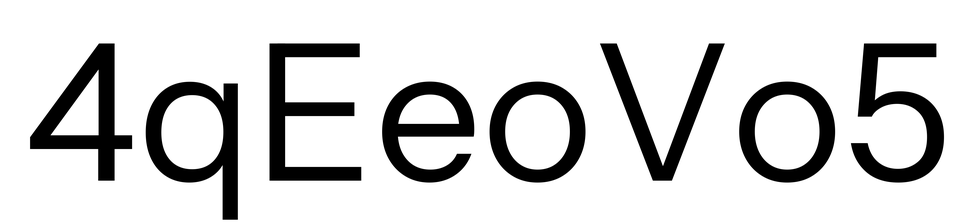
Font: InstrumentSans_Regular